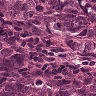
Metastatic tissue present: yes